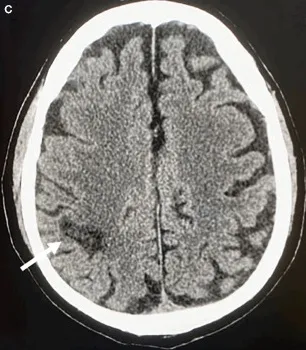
CT scan of the brain. (C,D) Right side: cortico-subcortical parietal hypodensity.
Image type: radiology (ct)